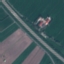
Label: Highway